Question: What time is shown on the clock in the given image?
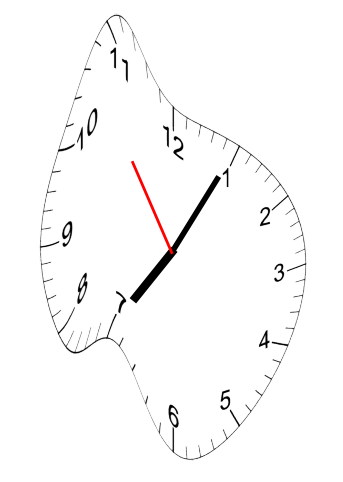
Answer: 07:04:54